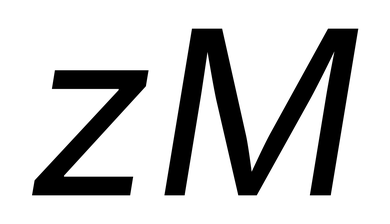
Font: Inter-Italic_Italic